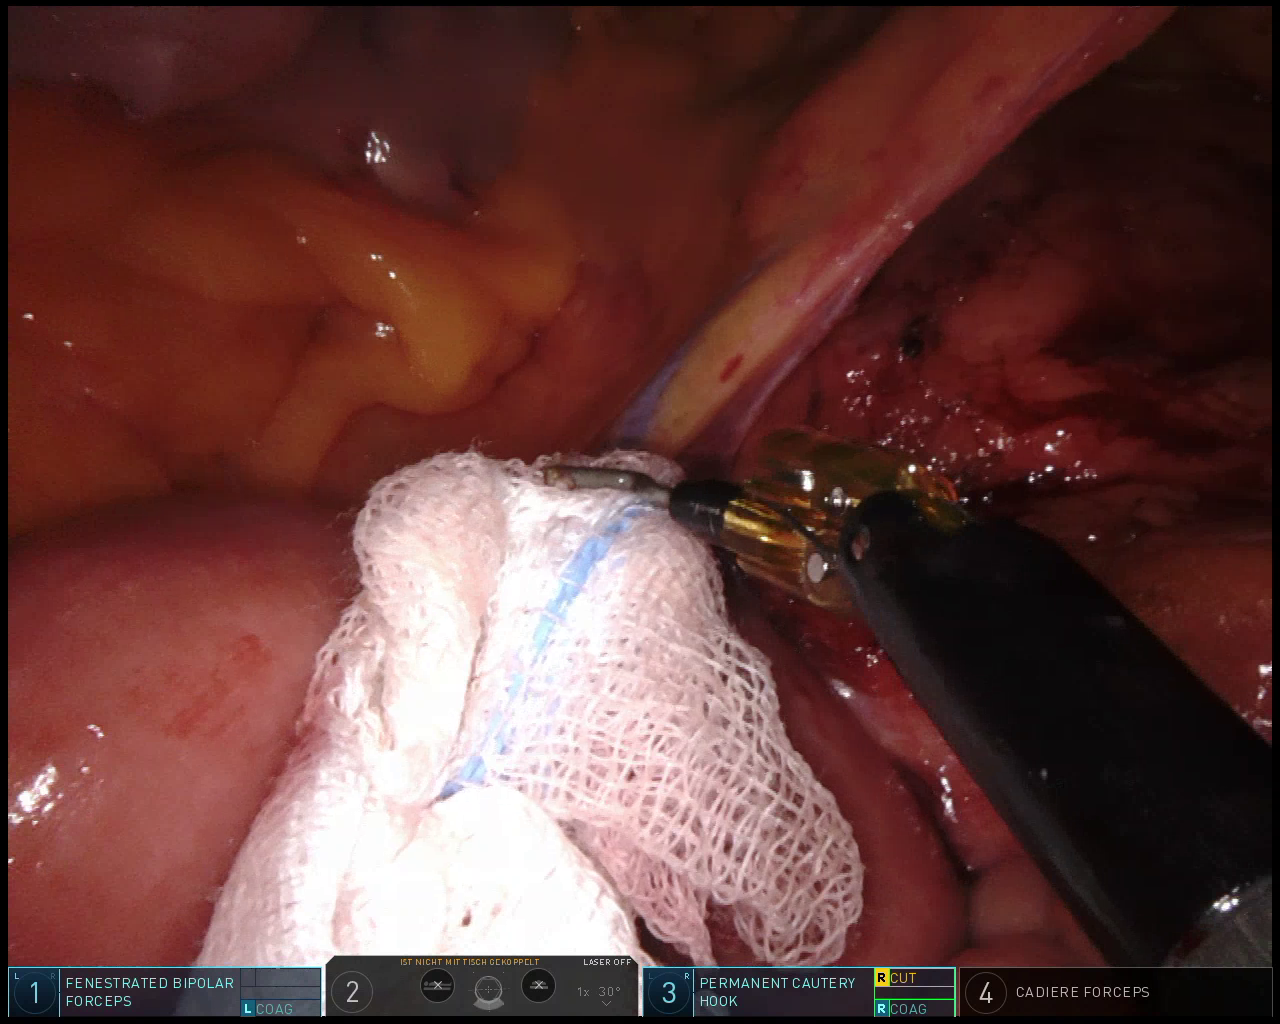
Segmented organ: small_intestine
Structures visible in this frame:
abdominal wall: no
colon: yes
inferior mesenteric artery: no
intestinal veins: yes
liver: no
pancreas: no
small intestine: yes
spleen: no
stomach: no
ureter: no
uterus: no
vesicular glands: no